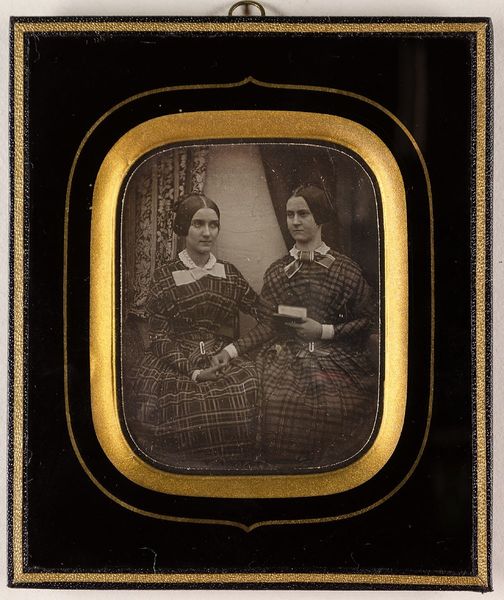
Titel: Zwei unbekannte Frauen
Standort: Hamburg
Institution: Museum für Kunst und Gewerbe Hamburg
Schlagwörter: frau, figur, foto, fotografie, photographie, doppelbildnis, doppelportrait, photo, lichtbild, daguerreotypie, bildwerke, angewandte und bildende kunst, hessische systematik, porträtfotografie, porträtphotographie, doppelporträt